Field crop: maize
Growth stage: 2
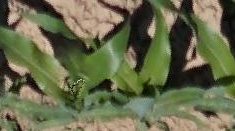
Species: maize